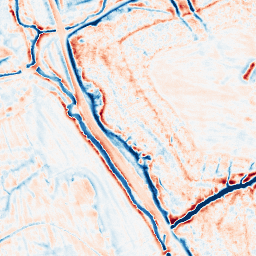
Category: edge_preserving
Decomposition family: bilateral
Decomposition parameters: d: 15
sigma_color: 75
sigma_space: 50
Upsampling method: cubic_catmull_rom
Upsampling parameters: scale: 4
Upsampling scale: 4